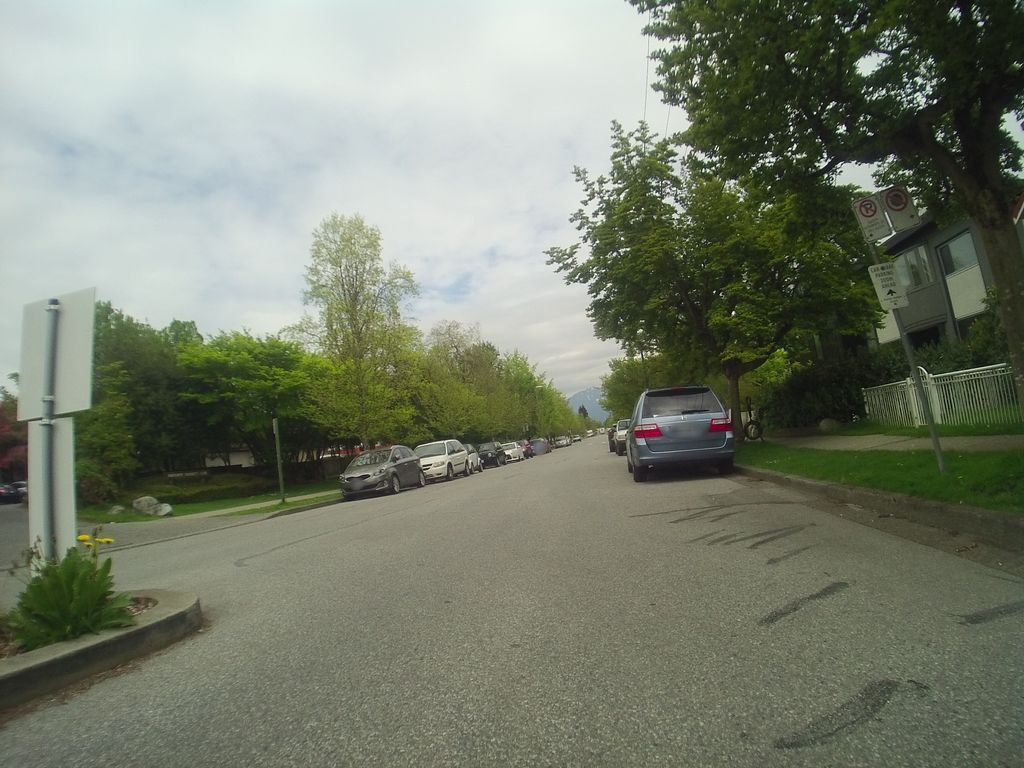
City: vancouver